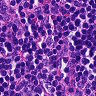
Metastatic tissue present: no